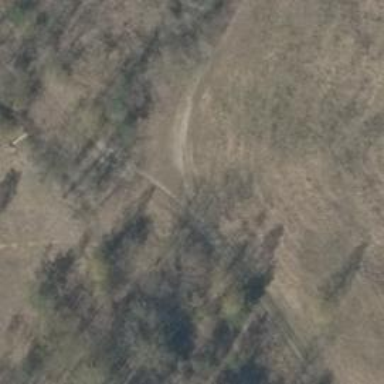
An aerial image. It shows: Path on the ground with tracktype of grade4.